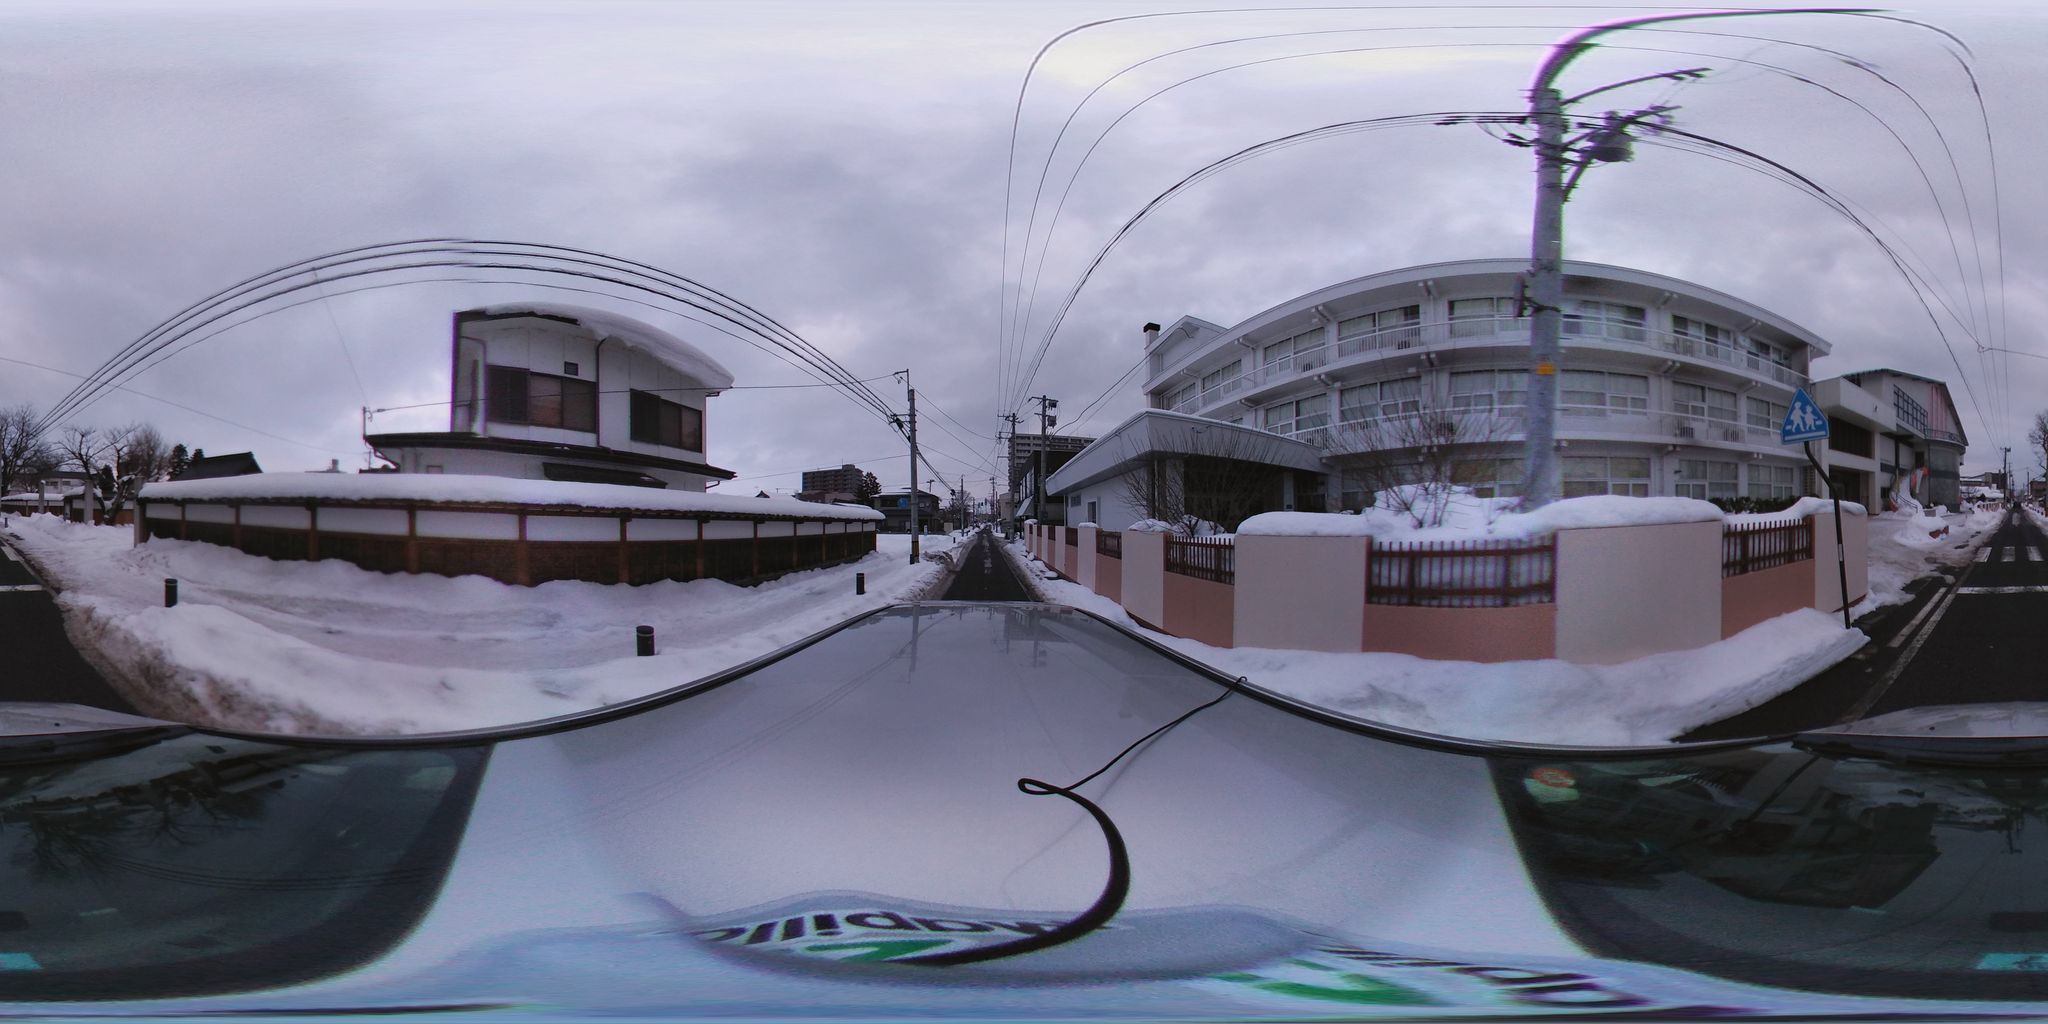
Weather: snowy
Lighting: day
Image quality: slightly poor
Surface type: driving surface
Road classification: unclassified
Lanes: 1.0
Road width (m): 2
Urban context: urban centre
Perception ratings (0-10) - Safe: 0.77, Lively: 1.54, Beautiful: 0.27, Boring: 3.4, Depressing: 6.08, Wealthy: 2.9